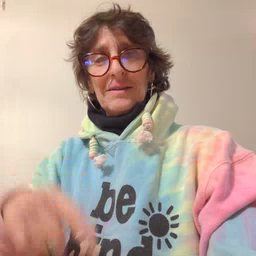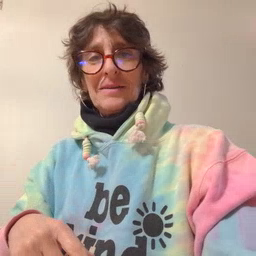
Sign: callonphone